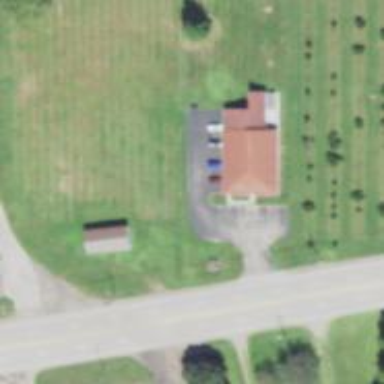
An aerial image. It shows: Veterinary facility.